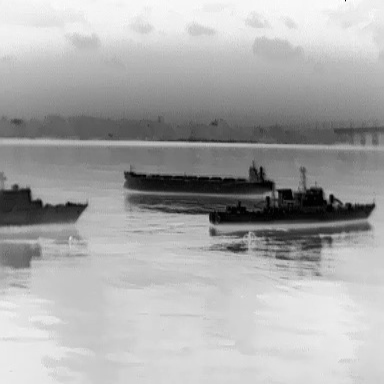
There are three objects shown in the infrared image, including two warships, and a liner.